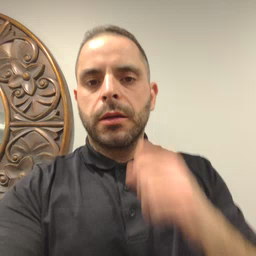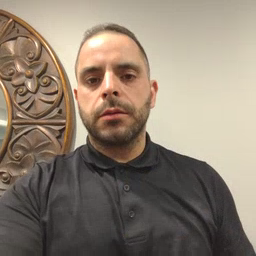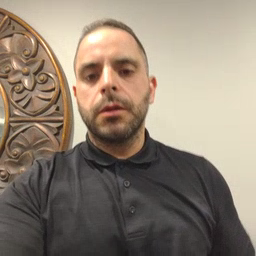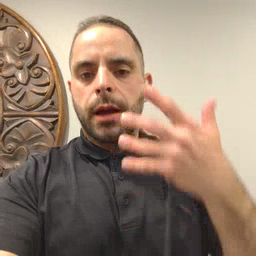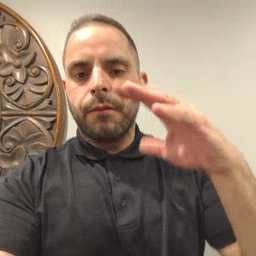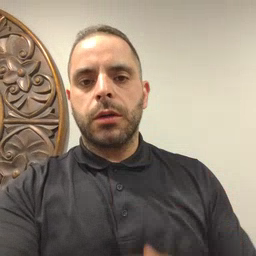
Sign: after